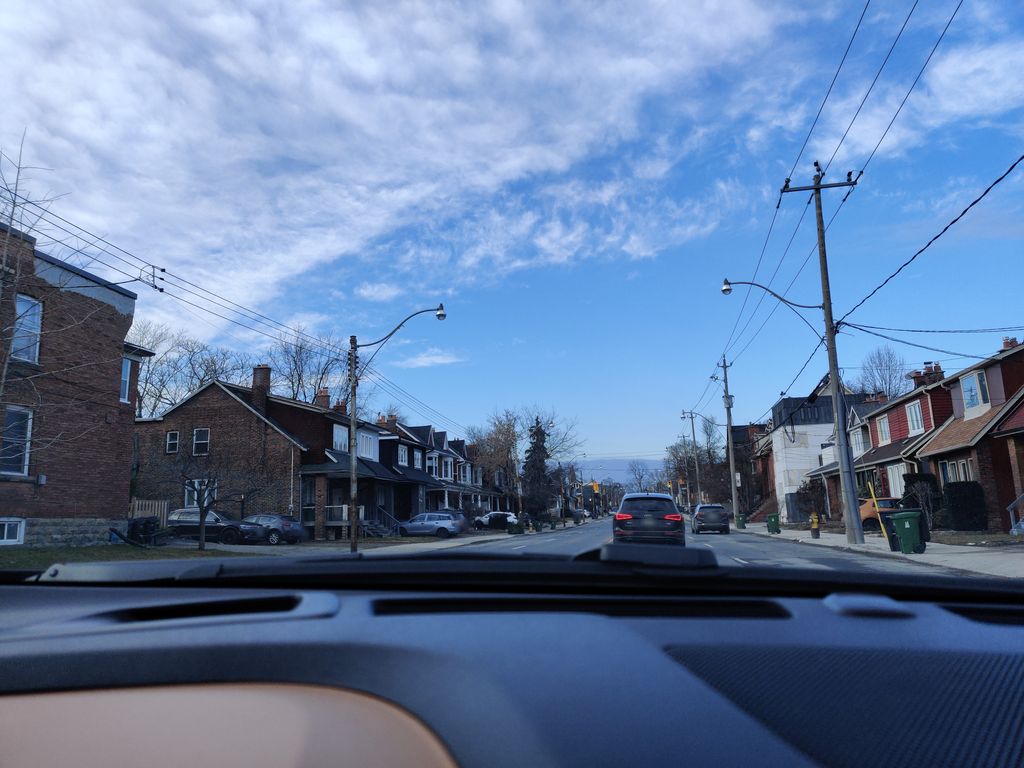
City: toronto